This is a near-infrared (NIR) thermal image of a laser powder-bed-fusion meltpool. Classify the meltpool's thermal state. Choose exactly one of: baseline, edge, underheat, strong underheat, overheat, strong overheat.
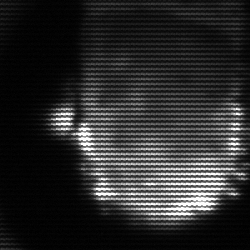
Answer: baseline